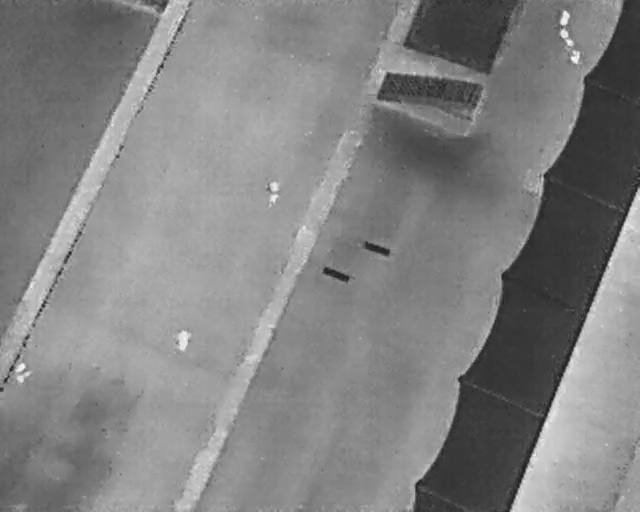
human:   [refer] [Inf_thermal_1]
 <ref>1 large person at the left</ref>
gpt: <box>[[26, 64, 30, 68, 2]]</box>